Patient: sex M, age 57
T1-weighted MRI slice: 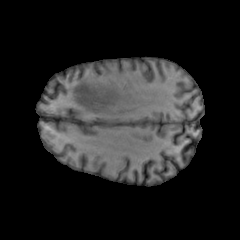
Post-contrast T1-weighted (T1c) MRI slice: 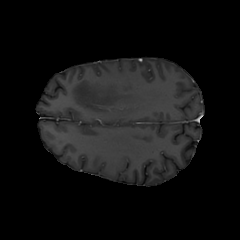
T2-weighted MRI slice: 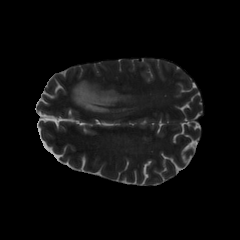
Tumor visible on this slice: yes
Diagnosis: Glioblastoma, IDH-wildtype
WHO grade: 4